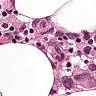
Metastatic tissue present: yes